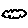
Label: cloud